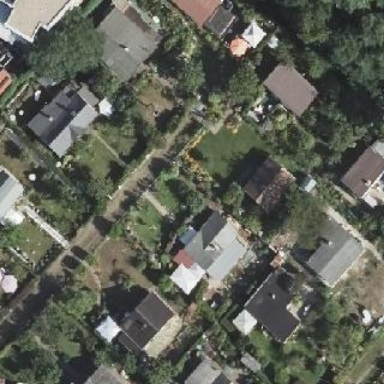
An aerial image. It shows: Plot within allotments.